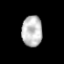
Tissue: prostate
Cell type: Endothelial cells
Senescence score: 0.3517
Nuclear area (px): 618
Mean DAPI intensity: 189.416